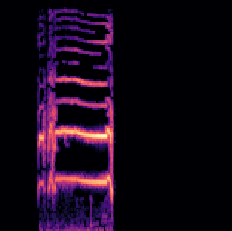
Sound class: Rooster